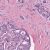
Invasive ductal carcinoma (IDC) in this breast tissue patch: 1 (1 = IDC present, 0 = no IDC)